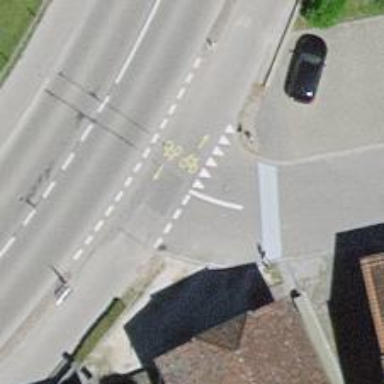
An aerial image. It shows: Road with "give way" sign.